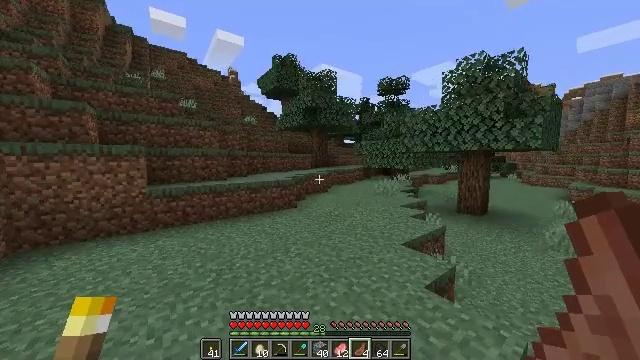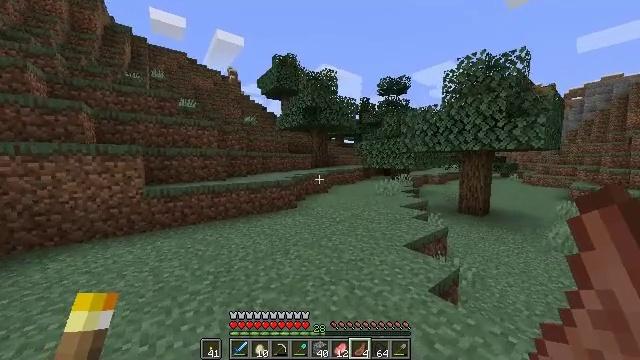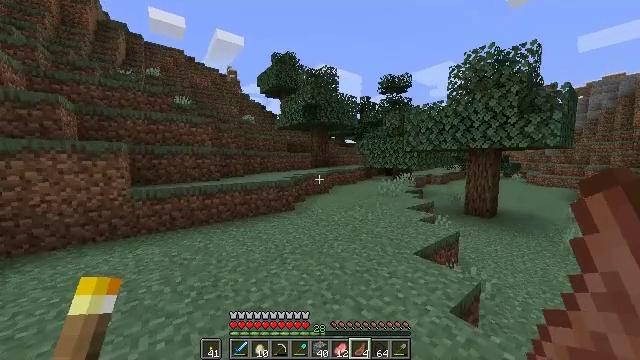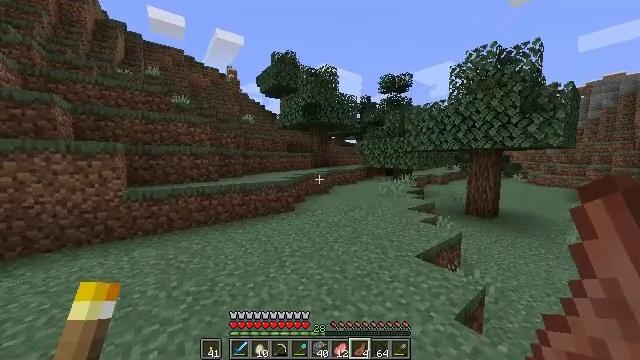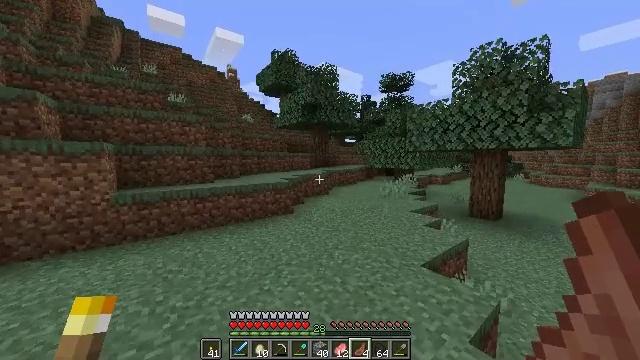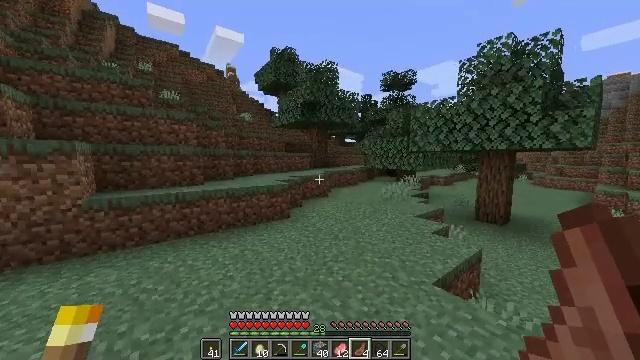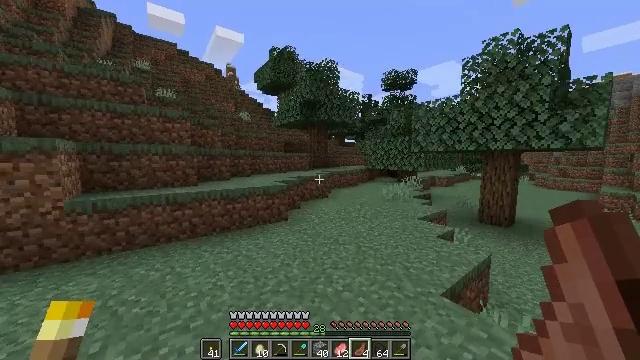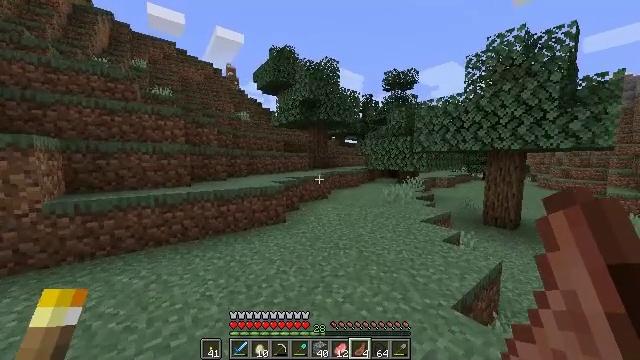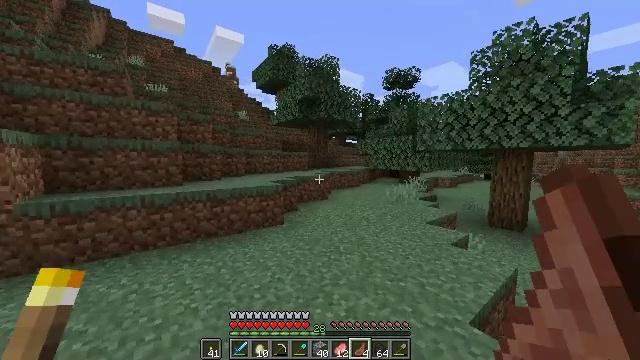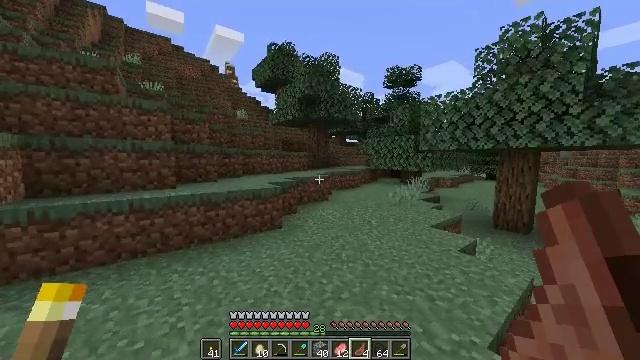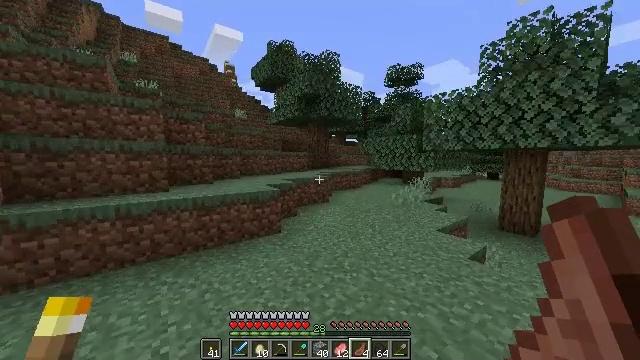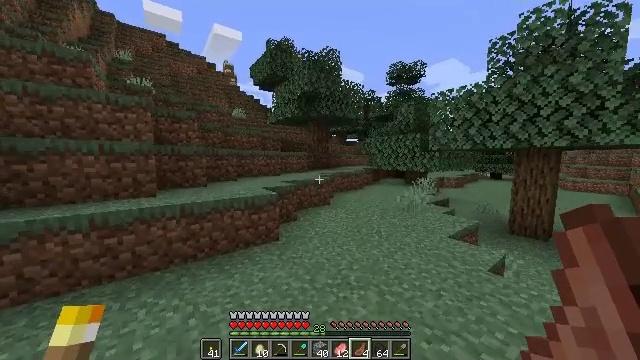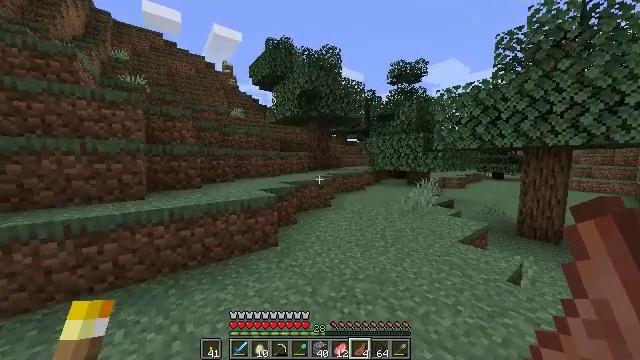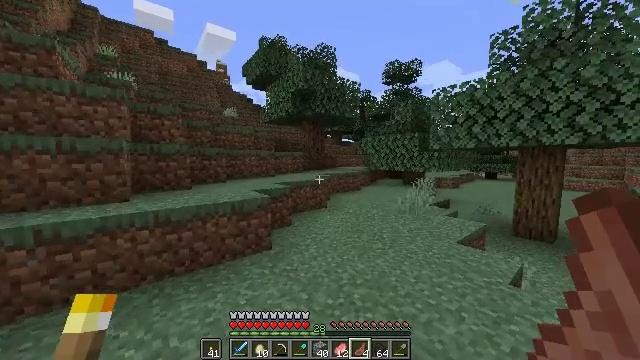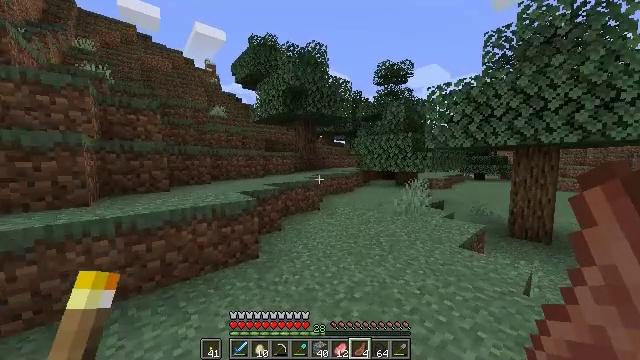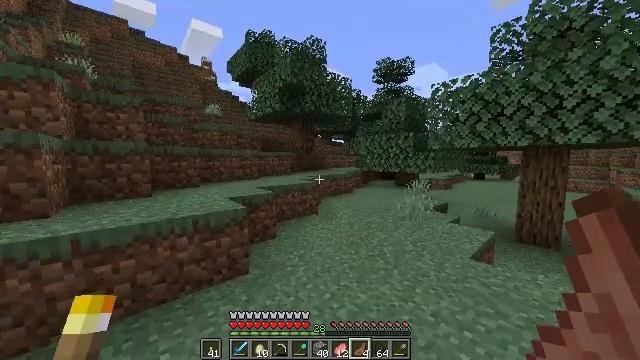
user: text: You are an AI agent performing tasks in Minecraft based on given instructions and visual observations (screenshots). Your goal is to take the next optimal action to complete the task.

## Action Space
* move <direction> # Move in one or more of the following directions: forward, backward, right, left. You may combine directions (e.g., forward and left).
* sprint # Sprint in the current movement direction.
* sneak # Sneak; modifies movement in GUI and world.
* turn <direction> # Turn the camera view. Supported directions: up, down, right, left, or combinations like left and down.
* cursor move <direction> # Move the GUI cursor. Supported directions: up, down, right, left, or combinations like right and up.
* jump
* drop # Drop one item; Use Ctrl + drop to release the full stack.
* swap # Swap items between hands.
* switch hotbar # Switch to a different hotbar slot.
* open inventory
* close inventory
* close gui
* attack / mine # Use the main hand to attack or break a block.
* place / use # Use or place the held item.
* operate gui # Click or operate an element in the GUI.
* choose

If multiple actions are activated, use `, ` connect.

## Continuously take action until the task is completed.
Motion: motion action
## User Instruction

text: Hunt a chicken.
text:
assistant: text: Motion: move forward, sprint
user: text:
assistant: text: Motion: move forward, sprint
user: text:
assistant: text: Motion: move forward, sprint
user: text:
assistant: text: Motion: move forward, sprint
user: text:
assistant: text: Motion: move forward, sprint
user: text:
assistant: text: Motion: move forward, sprint
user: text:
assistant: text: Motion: move forward, sprint
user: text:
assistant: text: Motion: move forward, sprint
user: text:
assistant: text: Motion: move forward, sprint
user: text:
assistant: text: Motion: move forward, sprint
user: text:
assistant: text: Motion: move forward, sprint
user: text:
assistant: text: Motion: move forward, sprint
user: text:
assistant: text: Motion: move forward, sprint, turn right
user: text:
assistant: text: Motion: move forward, sprint, turn right
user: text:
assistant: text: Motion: move forward, sprint
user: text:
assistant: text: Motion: move forward, sprint
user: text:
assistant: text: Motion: move forward, sprint, turn right
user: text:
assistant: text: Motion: move forward, sprint, turn right
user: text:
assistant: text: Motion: move forward, turn right
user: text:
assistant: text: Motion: move forward, turn right
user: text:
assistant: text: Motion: move forward
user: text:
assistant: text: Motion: move forward
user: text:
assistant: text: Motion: move forward
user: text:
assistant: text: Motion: move forward, turn right
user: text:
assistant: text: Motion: move forward, turn right
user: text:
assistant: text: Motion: move forward
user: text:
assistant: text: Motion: move forward
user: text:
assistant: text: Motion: move forward, turn right and up
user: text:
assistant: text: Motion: move forward, turn right and up
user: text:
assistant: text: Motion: move forward